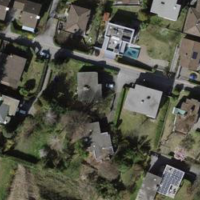
EUNIS habitat code: 55
Species observed at this site:
Chamaecyparis lawsoniana